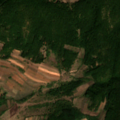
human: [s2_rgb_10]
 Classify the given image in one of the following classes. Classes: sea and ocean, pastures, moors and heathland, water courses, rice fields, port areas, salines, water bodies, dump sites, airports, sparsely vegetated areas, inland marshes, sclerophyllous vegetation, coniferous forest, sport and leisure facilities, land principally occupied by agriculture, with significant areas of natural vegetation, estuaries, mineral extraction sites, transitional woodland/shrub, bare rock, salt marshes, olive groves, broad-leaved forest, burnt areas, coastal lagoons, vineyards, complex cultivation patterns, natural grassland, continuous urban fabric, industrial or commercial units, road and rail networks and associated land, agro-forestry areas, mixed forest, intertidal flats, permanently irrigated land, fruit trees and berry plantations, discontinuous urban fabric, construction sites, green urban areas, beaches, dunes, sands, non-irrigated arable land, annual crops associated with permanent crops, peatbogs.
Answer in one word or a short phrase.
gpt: non-irrigated arable land, complex cultivation patterns, land principally occupied by agriculture, with significant areas of natural vegetation, broad-leaved forest, transitional woodland/shrub